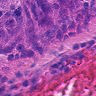
Metastatic tissue present: yes